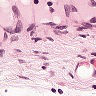
Metastatic tissue present: no